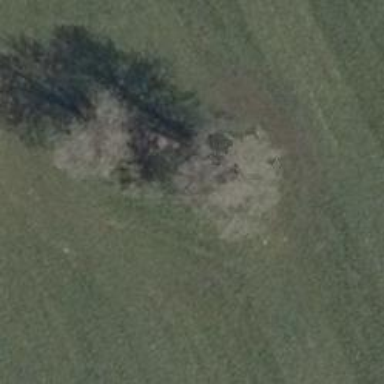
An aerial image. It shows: Semi-deciduous broadleaved tree.